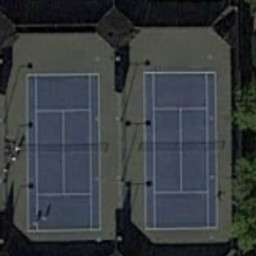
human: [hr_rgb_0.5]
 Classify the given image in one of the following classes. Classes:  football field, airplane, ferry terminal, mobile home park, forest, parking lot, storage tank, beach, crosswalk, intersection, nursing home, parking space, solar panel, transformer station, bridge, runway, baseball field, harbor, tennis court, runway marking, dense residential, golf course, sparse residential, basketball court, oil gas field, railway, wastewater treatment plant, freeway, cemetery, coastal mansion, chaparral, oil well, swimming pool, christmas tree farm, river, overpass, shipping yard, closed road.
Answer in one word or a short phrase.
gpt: tennis court